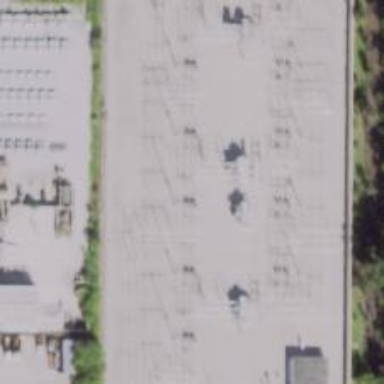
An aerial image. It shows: Switch for power supply.